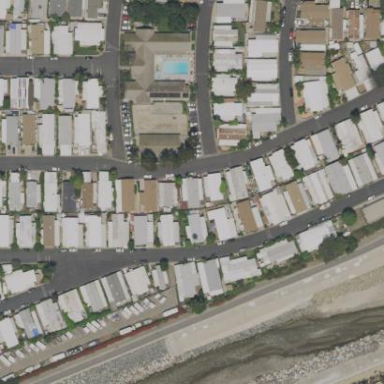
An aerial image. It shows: Residential area designated as trailer park.